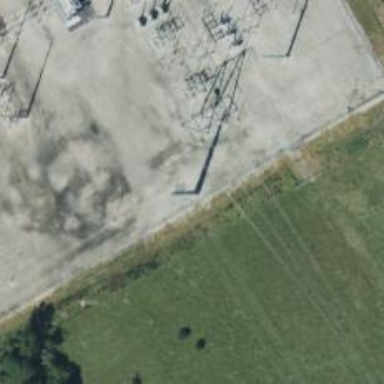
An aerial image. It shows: Power tower.